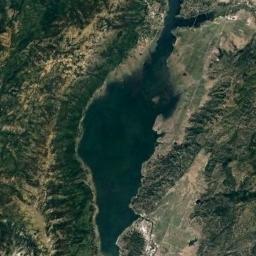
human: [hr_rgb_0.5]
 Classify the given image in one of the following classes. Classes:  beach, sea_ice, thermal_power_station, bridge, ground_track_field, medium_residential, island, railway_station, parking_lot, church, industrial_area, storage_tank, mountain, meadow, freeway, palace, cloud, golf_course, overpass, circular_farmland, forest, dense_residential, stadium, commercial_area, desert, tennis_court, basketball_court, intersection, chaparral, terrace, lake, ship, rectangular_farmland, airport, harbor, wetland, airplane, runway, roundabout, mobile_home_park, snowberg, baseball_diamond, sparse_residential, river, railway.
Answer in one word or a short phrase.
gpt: lake